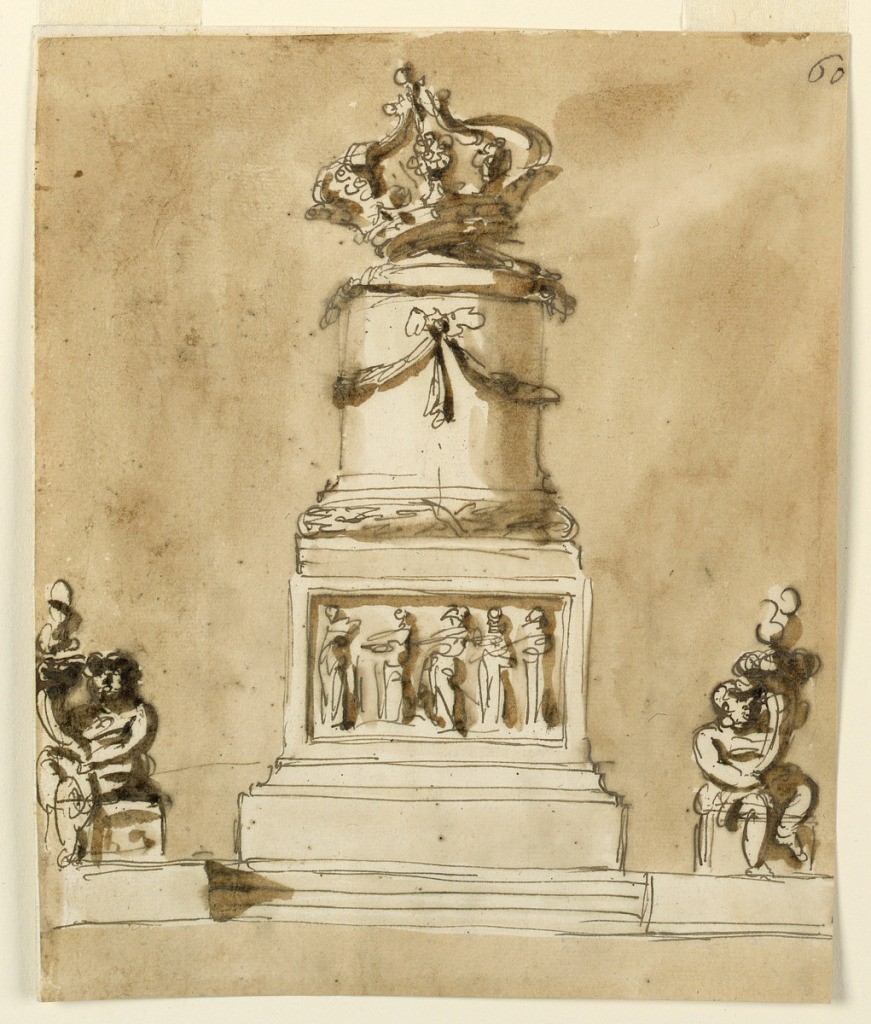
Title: Funeral Decorations for King Louis XVI of France
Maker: Giuseppe Barberi, Italian, 1746–1809
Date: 1793
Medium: Pen and brown ink, brush and brown wash on lined off-white laid paper
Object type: Drawing
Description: Below is a base, with steps in the main part, and with two putti sitting laterally upon cubes, either supporting a cornucopia with a flame. In the center is a huge pedestal, whose lower rectangular part is decorated with a relief with five figures. The upper part consists of the lower part of a column, with festoons around the shaft. On top is a cushion with the crown lying obliquely upon two crossed objects.